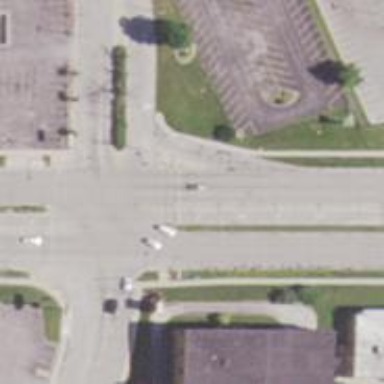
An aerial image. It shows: Footway that serves as traffic island.